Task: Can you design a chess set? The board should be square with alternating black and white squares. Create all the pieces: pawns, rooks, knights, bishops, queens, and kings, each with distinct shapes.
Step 225:
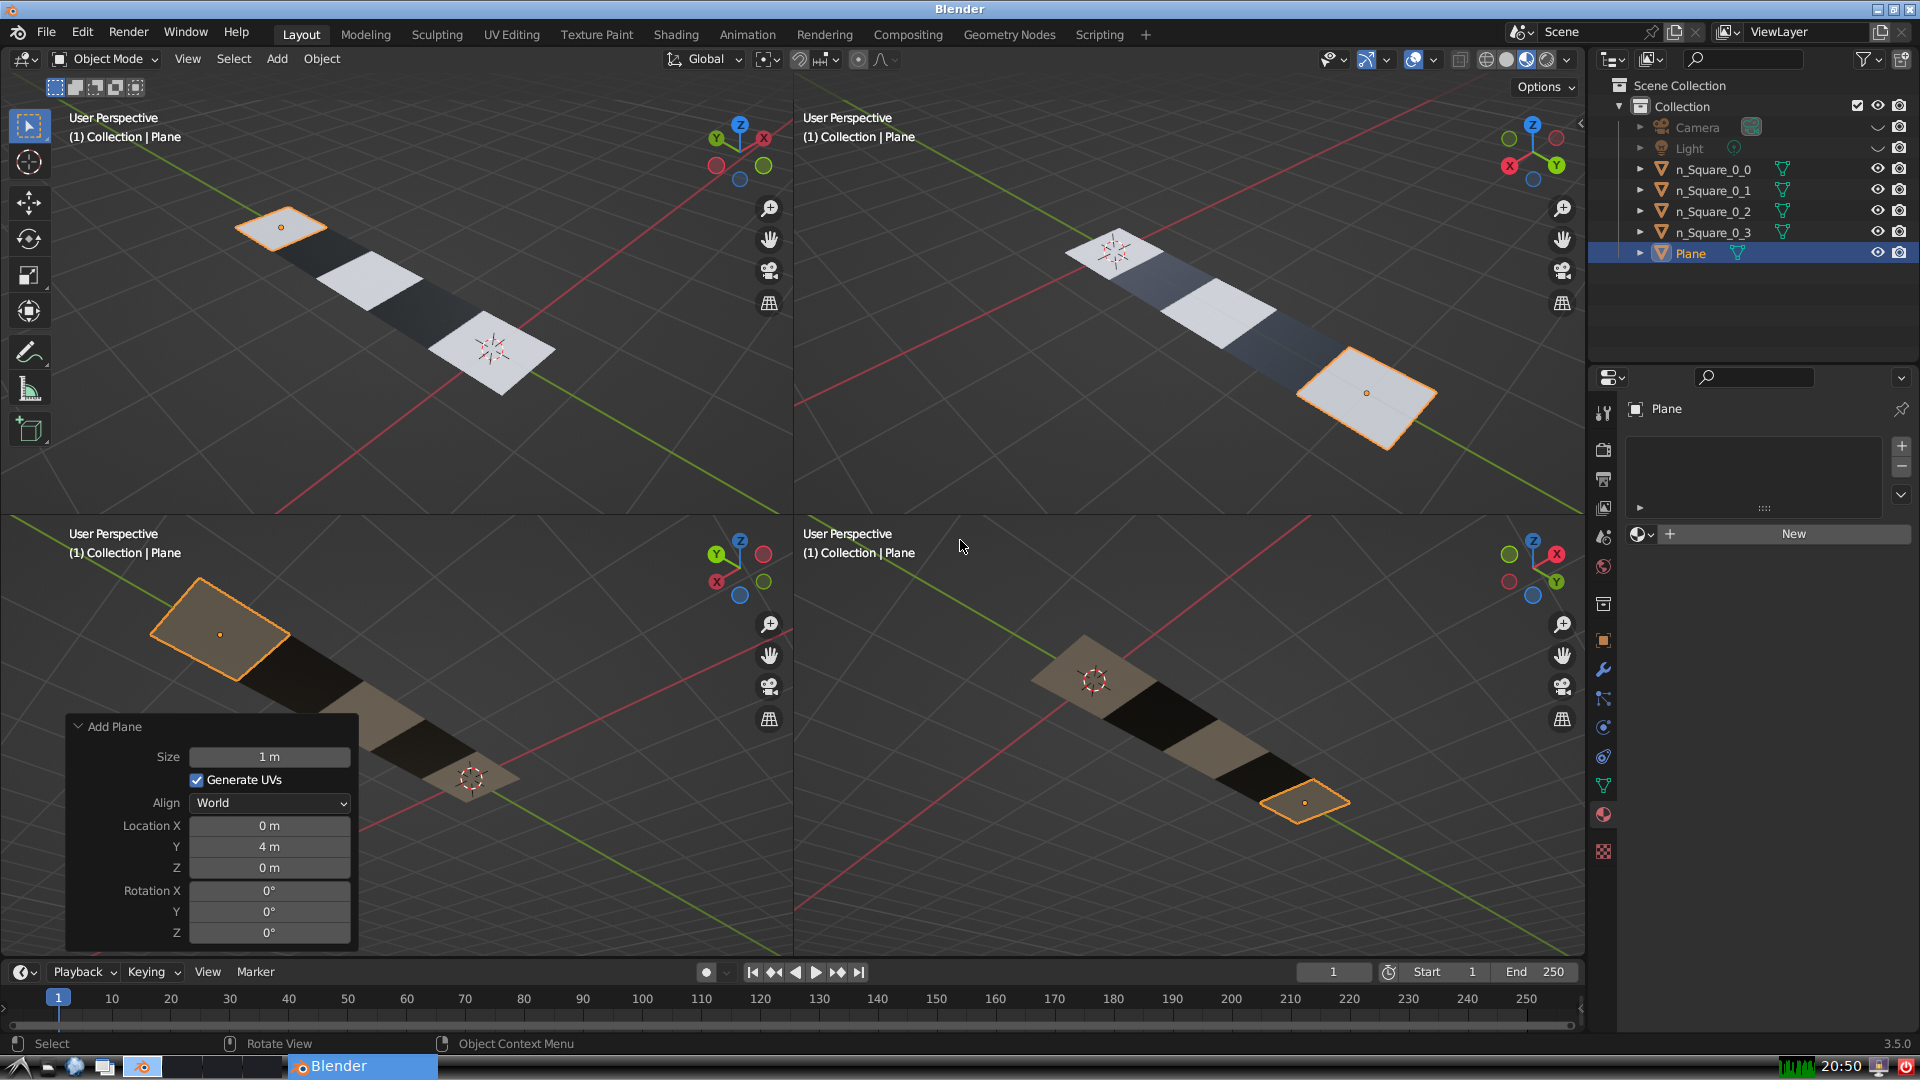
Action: {"key_press": ['Ctrl, Home']}